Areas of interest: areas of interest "Park Square"
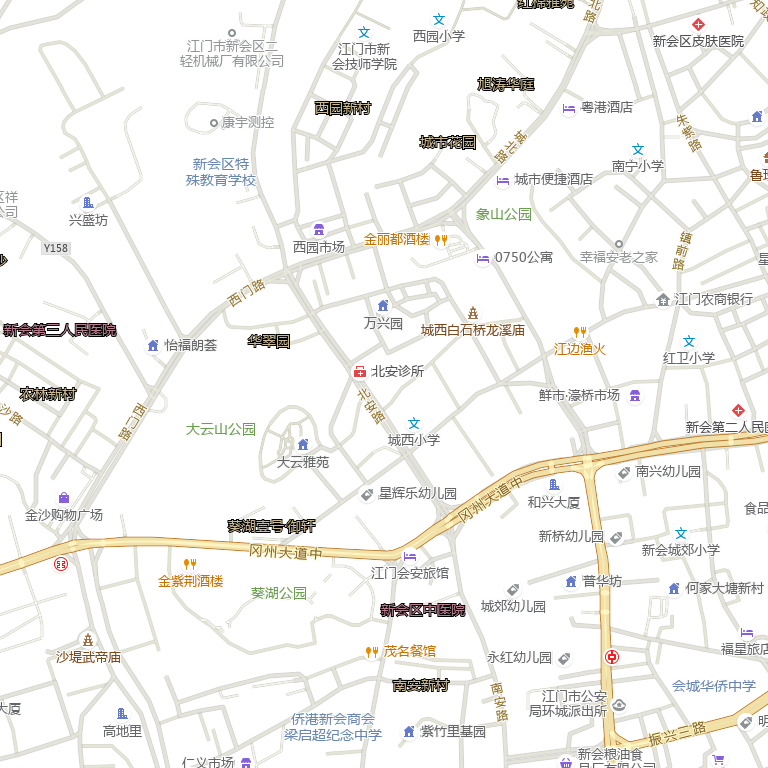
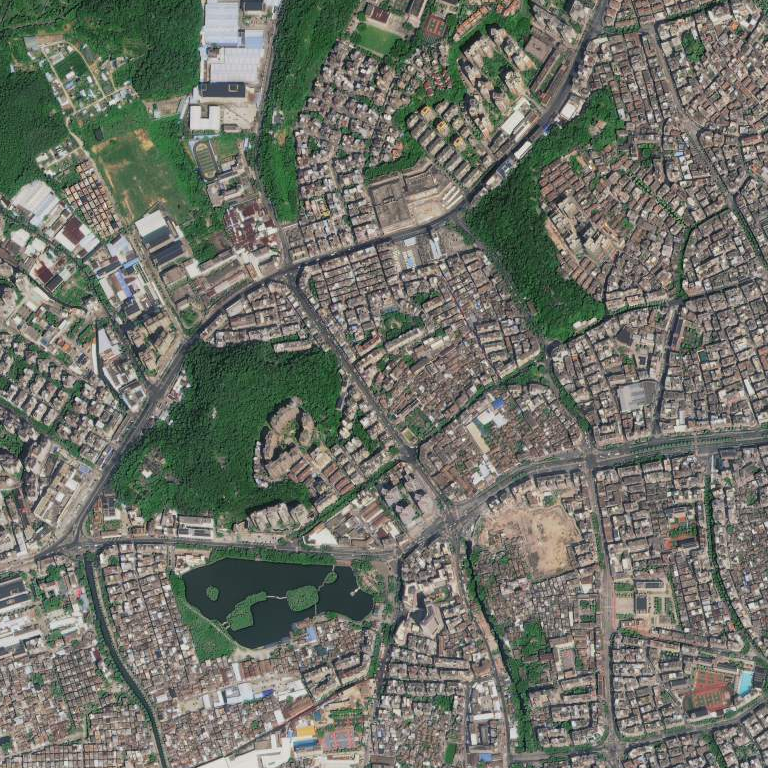